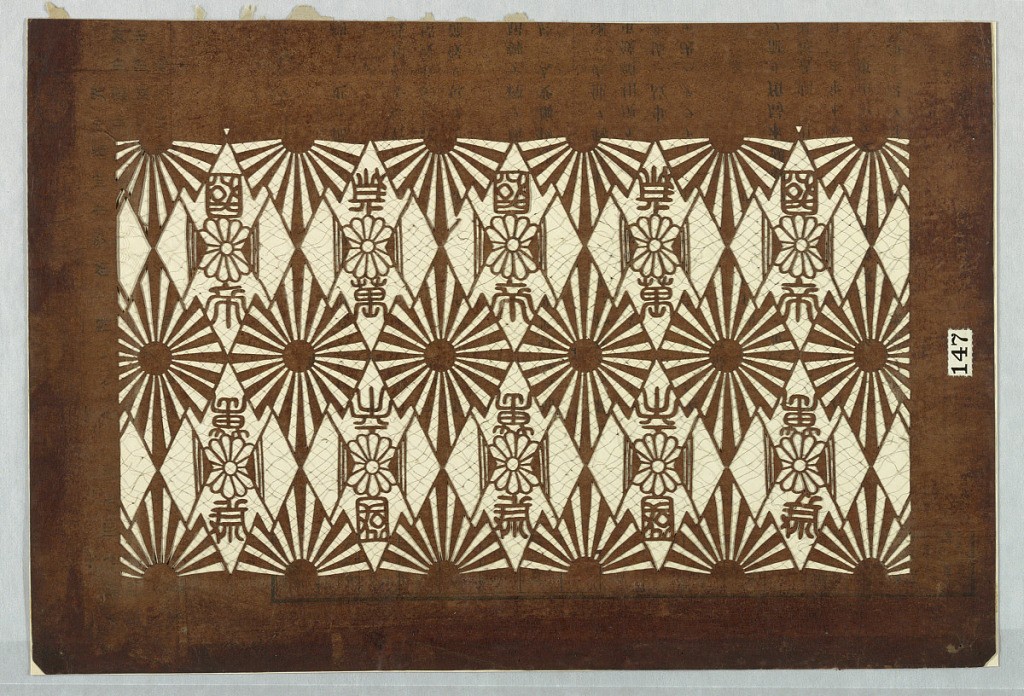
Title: Abstract Japanese Naval Flag Motif
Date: mid 18th - early 19th century
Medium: Mulberry paper (kozo washi) treated with fermented persimmon tannin (kakishibu), and silk threads (itoire)
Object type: Katagami
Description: Abstracted Japanese naval flags in the shape of pine-bark lozenges are alternating with another Japanese symbol using a chrysanthemum and two characters. Silk threads are added to support the stencil structure.